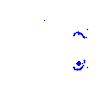
Particle: pion